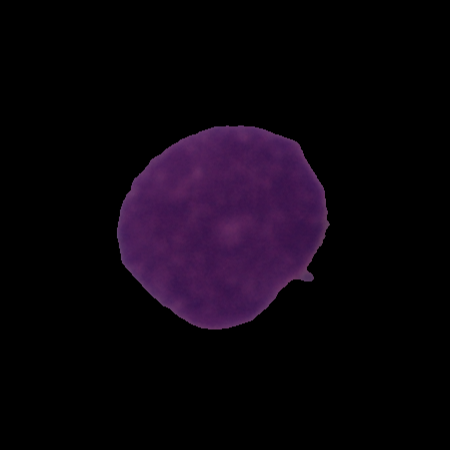
Label: cancer